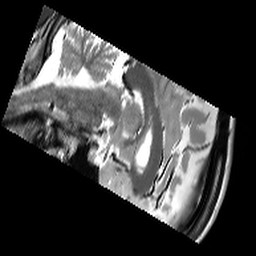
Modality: T2w
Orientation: sagittal
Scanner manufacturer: siemens
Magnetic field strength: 3 T
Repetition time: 10.38 s
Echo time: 0.05 s